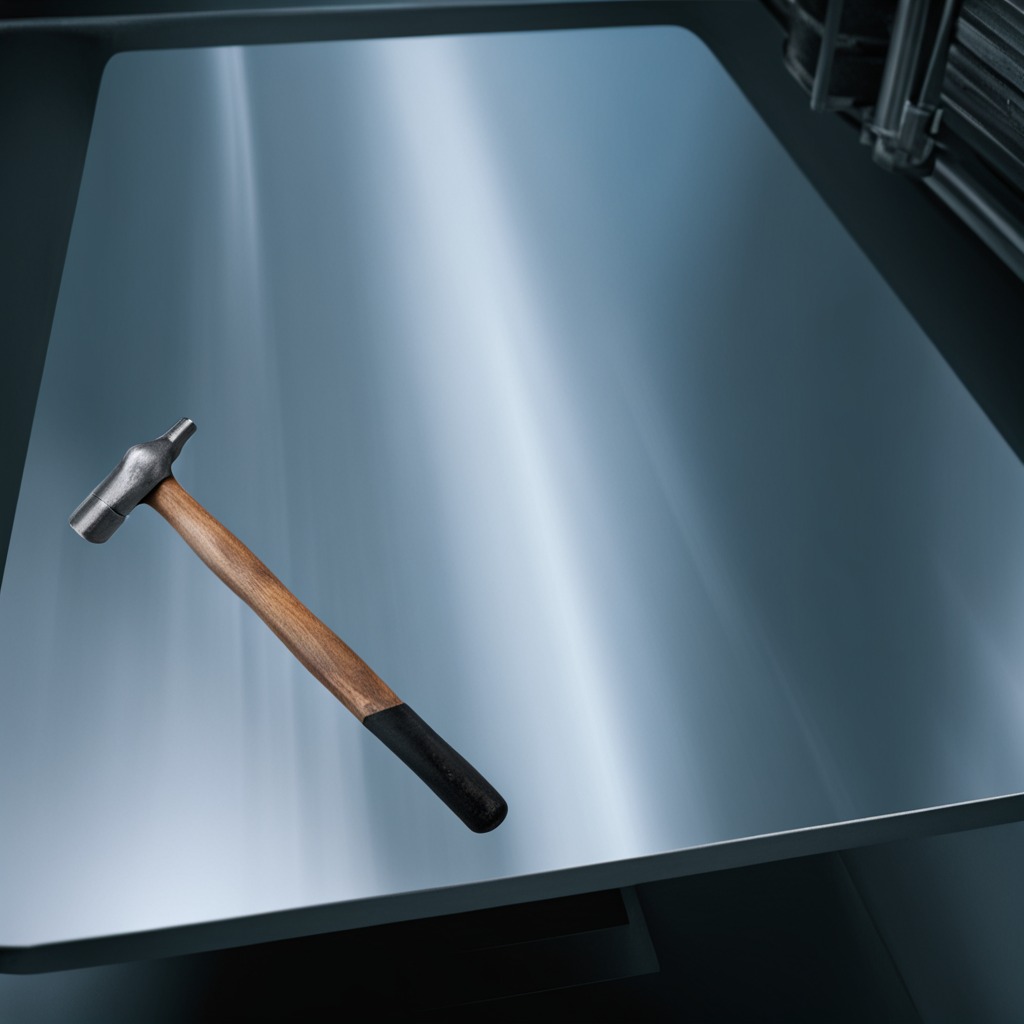
A hammer is lying on a metal table in a machine shop under fluorescent lights.